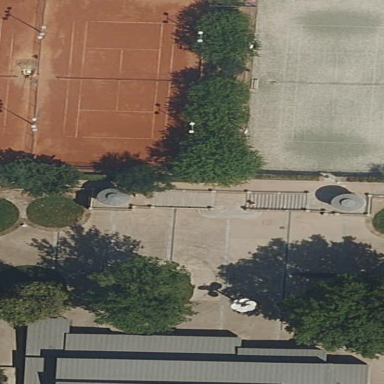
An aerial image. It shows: Tennis court on the leisure land pitch.